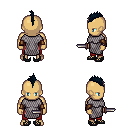
a pixel art fantasy rpg character, male body template, human, tanned skin, chain mail, red pants, raven mohawk hairstyle, leather bracers, ghillies, dagger, four views (front, back, left, right), 2x2 character sprite sheet, small pixel art, hard edges, no anti-aliasing